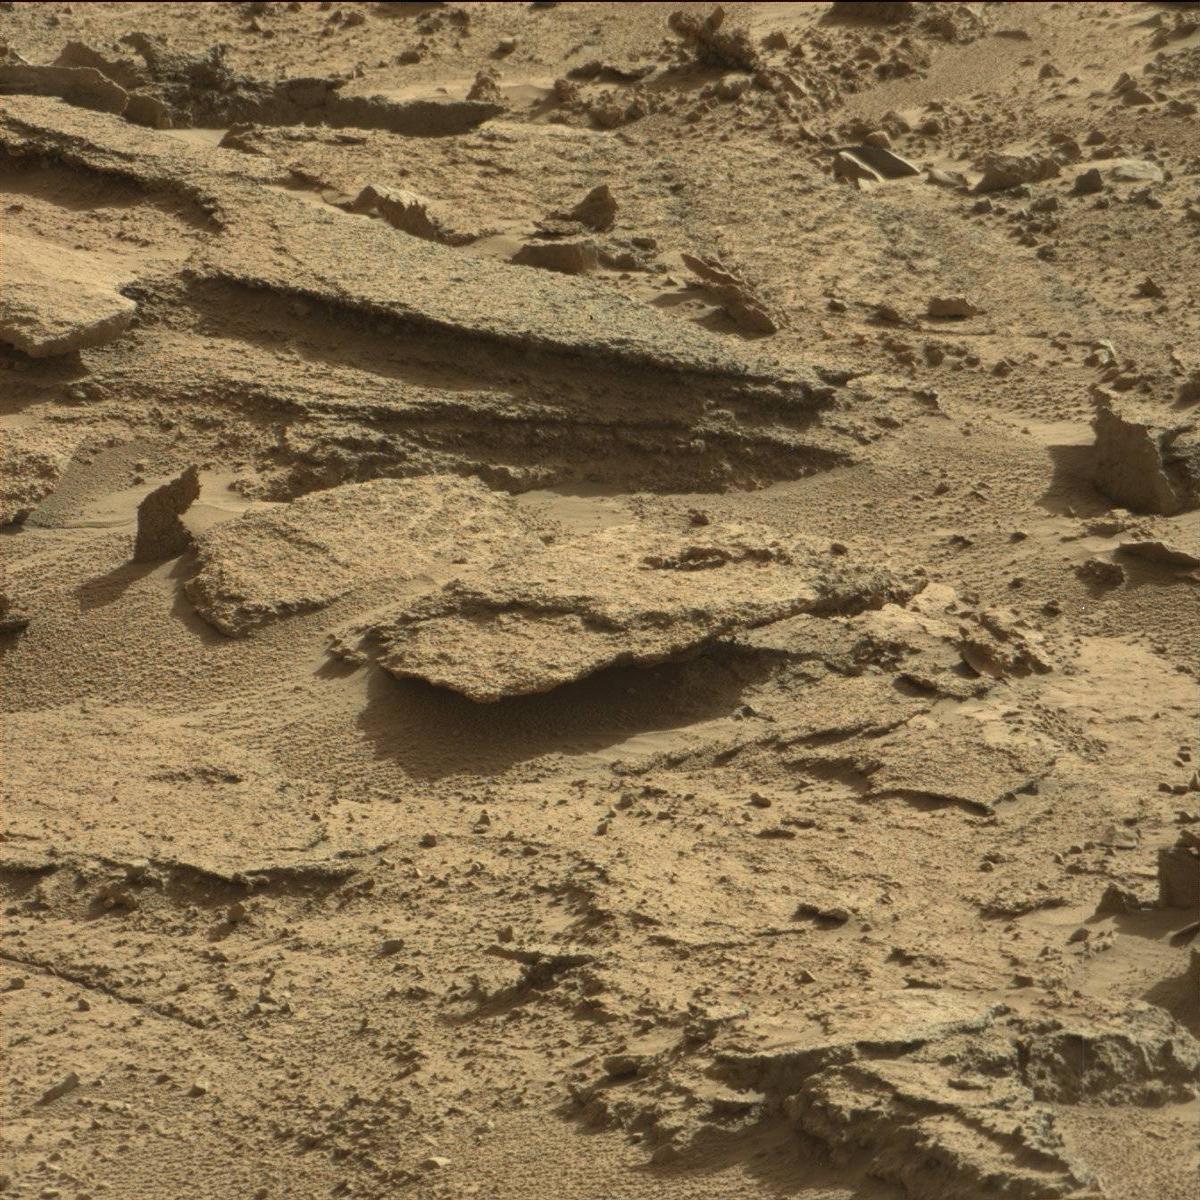
Terrain classes present: Bedrock, Sand / Soil